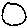
Label: circle